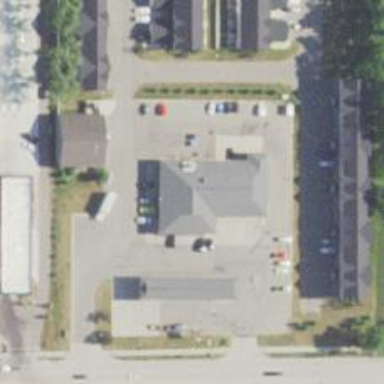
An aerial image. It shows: Convenience shop.